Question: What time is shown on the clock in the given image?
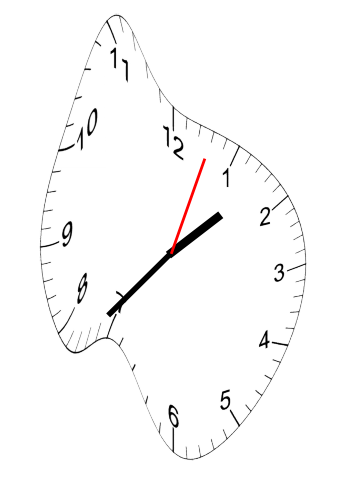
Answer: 01:37:03